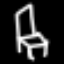
Label: chair